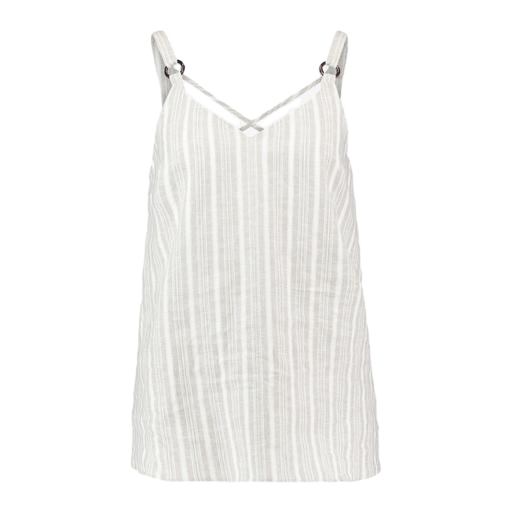
grey and white tank top, sleeveless white and gray shirt, grey and white striped tank top, white background